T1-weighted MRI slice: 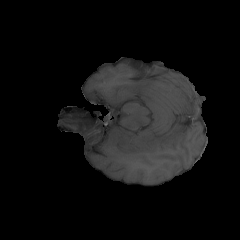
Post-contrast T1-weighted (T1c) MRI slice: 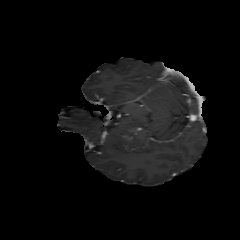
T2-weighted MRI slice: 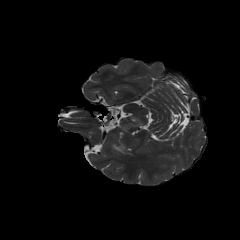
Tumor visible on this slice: yes